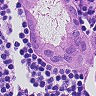
Metastatic tissue present: yes